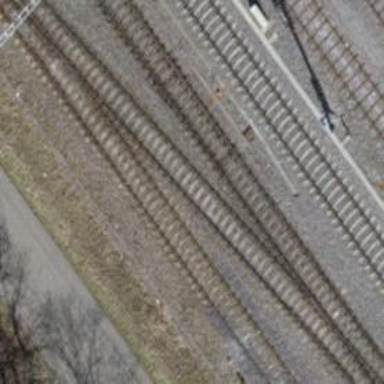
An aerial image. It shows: Railway switch.